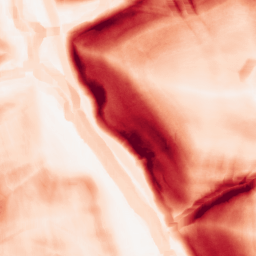
Category: morphological
Decomposition family: morphological_gradient
Decomposition parameters: size: 10
shape: square
Upsampling method: edge_directed
Upsampling parameters: scale: 4
Upsampling scale: 4